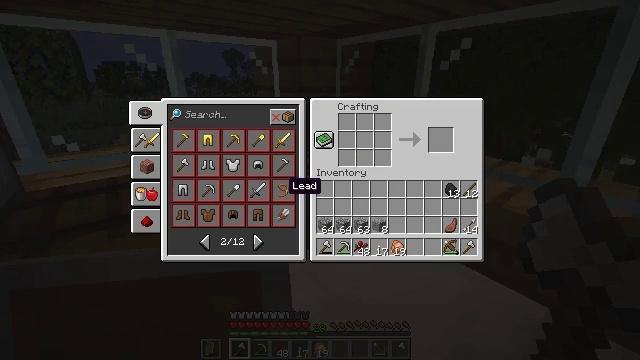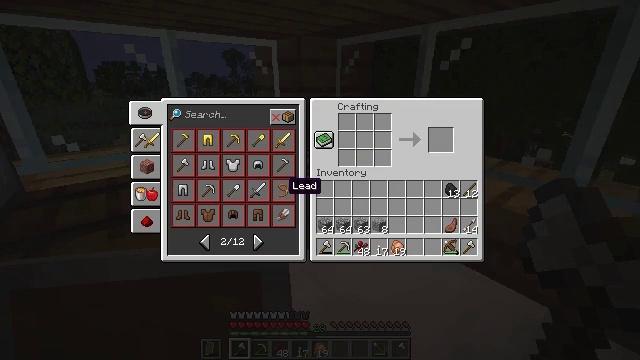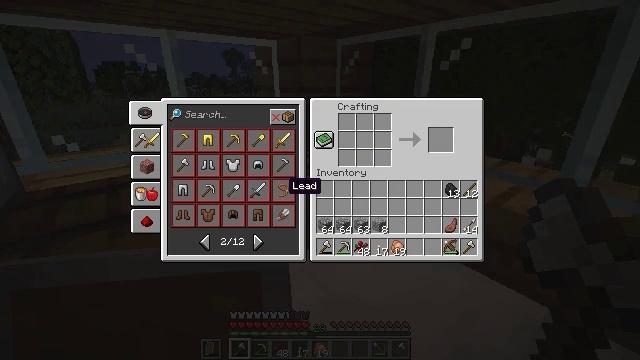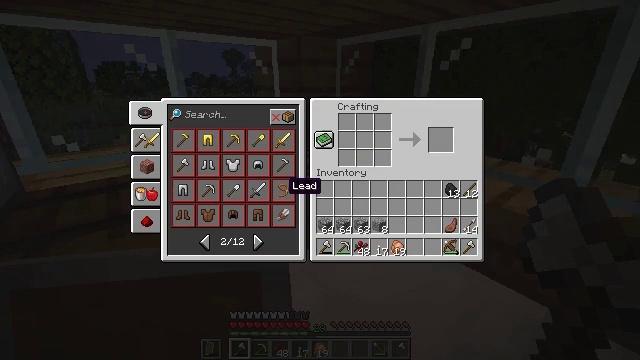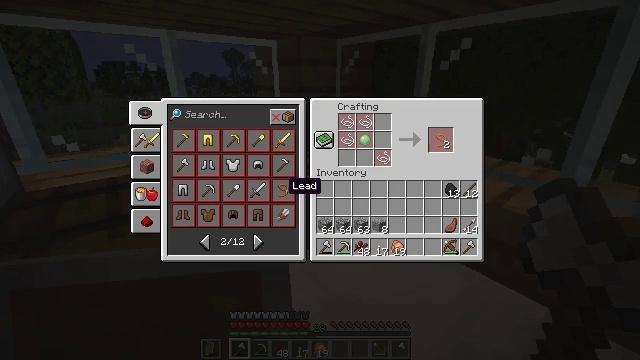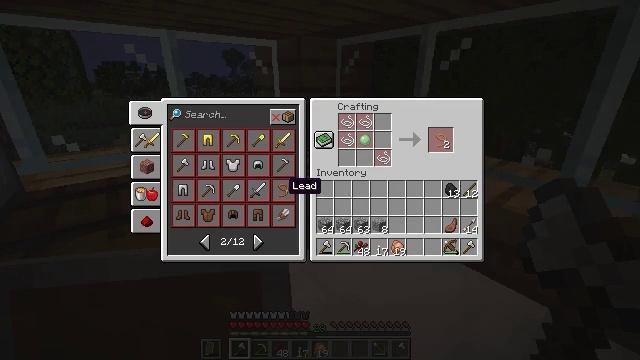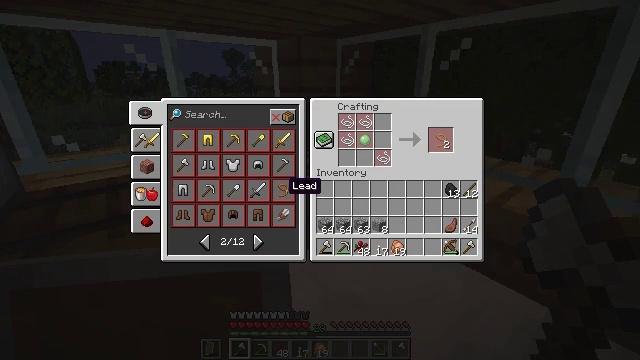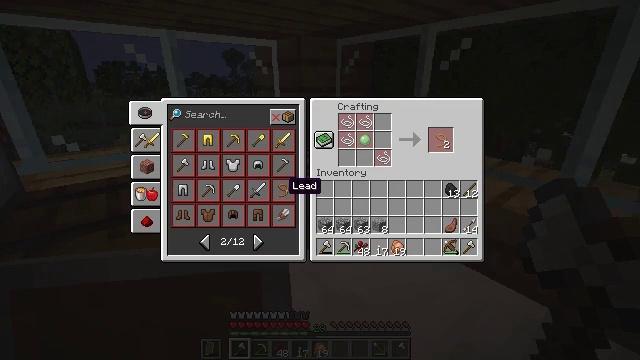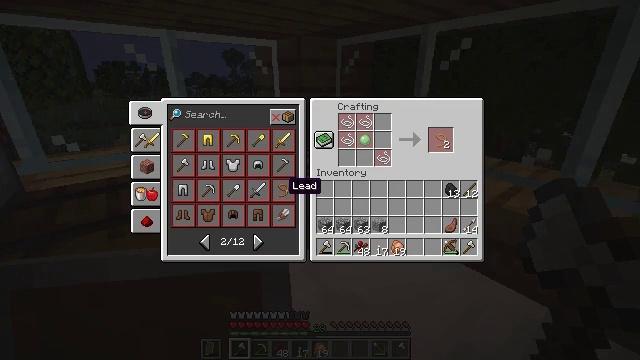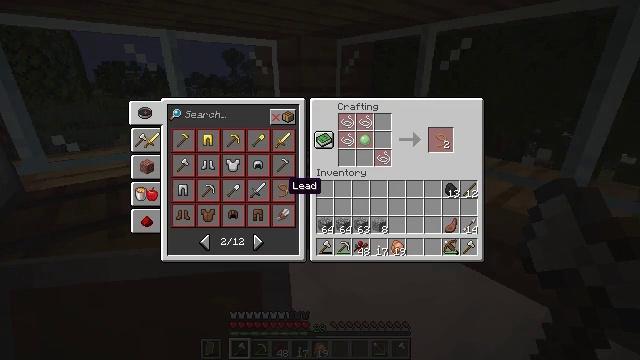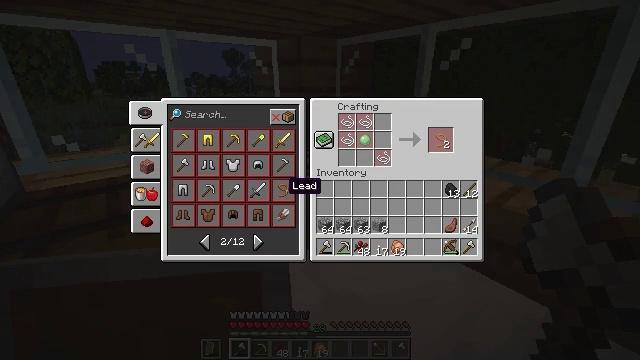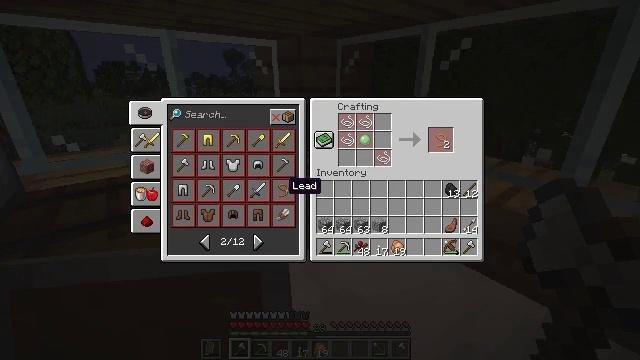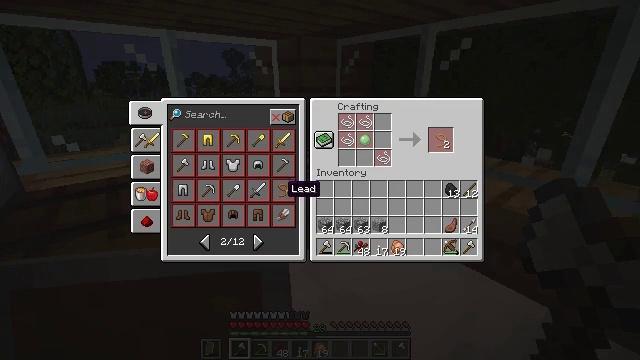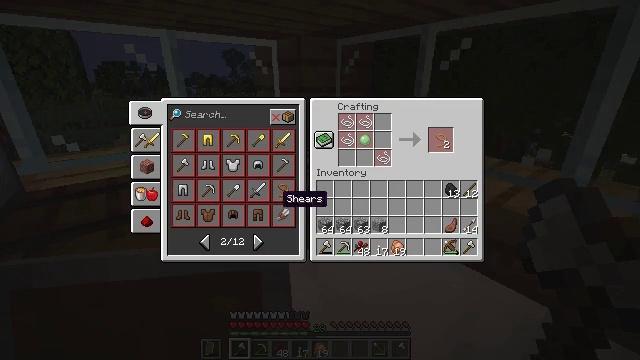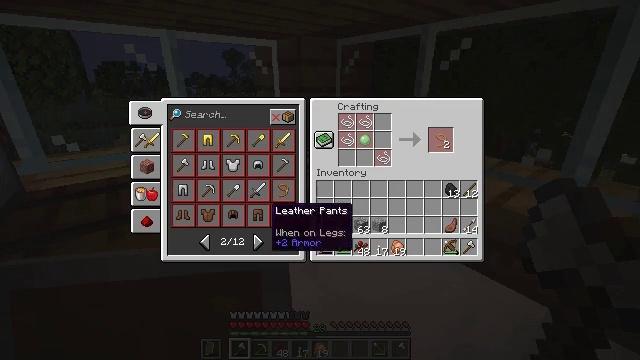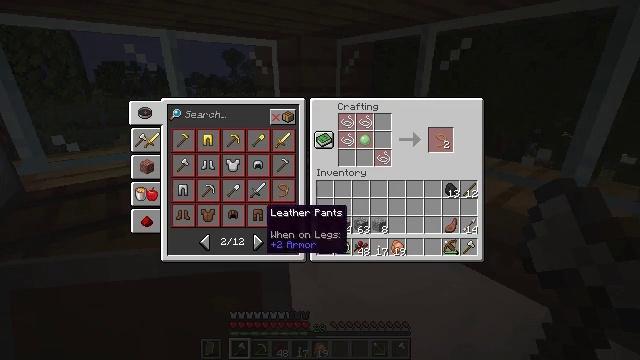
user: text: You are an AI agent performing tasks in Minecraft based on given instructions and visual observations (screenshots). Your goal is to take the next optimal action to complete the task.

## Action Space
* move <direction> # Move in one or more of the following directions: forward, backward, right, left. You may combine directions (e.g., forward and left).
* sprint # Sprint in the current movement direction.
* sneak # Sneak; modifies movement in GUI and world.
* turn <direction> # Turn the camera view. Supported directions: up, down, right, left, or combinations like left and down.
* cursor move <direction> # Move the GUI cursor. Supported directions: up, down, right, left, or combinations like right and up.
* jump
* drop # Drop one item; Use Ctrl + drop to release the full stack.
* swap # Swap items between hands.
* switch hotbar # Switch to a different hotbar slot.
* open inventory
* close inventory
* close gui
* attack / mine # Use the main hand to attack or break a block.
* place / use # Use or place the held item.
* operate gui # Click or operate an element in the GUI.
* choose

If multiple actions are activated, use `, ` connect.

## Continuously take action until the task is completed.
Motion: motion action
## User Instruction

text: In the crafting menu, combine ender pearl and blaze powder for an ender eye.
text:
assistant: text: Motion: operate gui
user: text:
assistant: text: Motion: no_op
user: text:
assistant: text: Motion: no_op
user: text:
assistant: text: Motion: no_op
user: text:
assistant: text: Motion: no_op
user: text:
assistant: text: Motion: no_op
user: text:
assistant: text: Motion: no_op
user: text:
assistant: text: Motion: no_op
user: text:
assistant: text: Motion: no_op
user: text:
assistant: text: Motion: no_op
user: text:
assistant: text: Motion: no_op
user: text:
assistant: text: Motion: no_op
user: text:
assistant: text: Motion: cursor move down
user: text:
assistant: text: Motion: cursor move left and down
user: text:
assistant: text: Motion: no_op
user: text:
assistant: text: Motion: no_op
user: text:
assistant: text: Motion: no_op
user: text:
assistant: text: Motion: no_op
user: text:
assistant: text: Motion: operate gui
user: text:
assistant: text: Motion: operate gui
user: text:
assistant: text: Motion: operate gui
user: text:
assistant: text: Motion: operate gui
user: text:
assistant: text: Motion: no_op
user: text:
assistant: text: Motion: no_op
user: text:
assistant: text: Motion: no_op
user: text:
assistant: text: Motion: operate gui
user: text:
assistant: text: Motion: operate gui
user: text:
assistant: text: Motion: operate gui
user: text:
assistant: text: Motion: no_op
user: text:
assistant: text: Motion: no_op